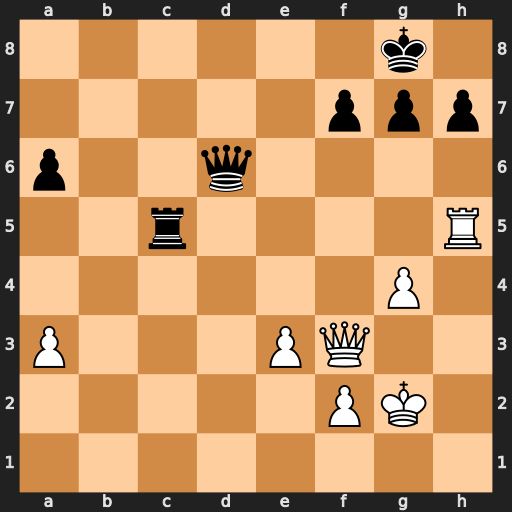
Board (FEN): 6k1/5ppp/p2q4/2r4R/6P1/P3PQ2/5PK1/8
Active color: w
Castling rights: -
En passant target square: -
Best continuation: Qa8+ Qf8 Qxf8+ Kxf8 Rxc5